Question: Where can I find <URL> in IntelliJ IDEA Ultimate 11.02? In tutorial they say it is in View | Tool Windows | Coverage. But in my IDEA it isn't, see picture:

I have coverage plugin enabled.
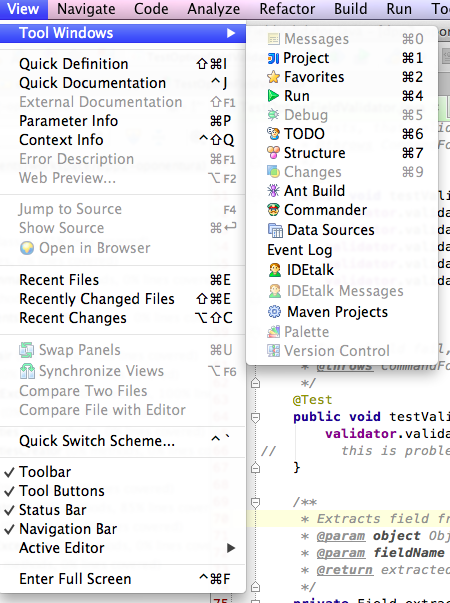
Answer: You need to click on the button in the toolbar, after tests complete, panel will appear showing the results of the run.